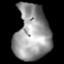
Tissue: lung
Cell type: Epithelial cells
Senescence score: 0.2103
Nuclear area (px): 1897
Mean DAPI intensity: 150.443